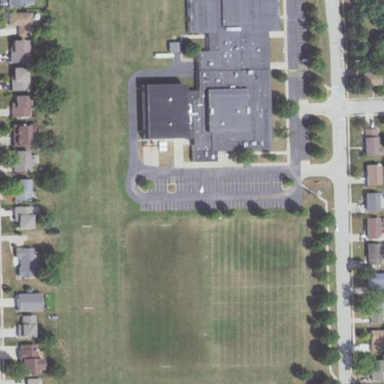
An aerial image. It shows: School.